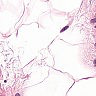
Metastatic tissue present: no